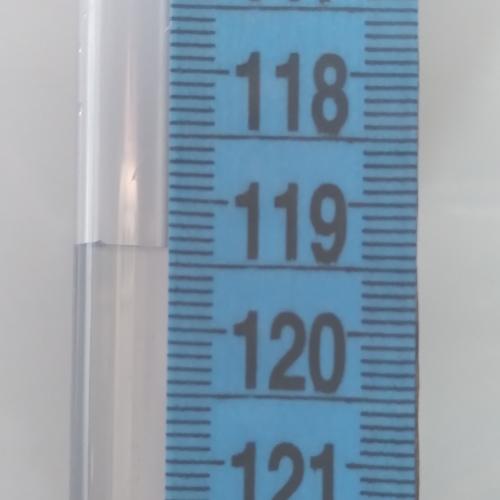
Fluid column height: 119.4 cm